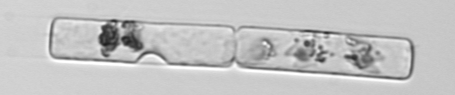
Label: Guinardia_delicatula